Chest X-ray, AP view. Patient: 59 years old, sex M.
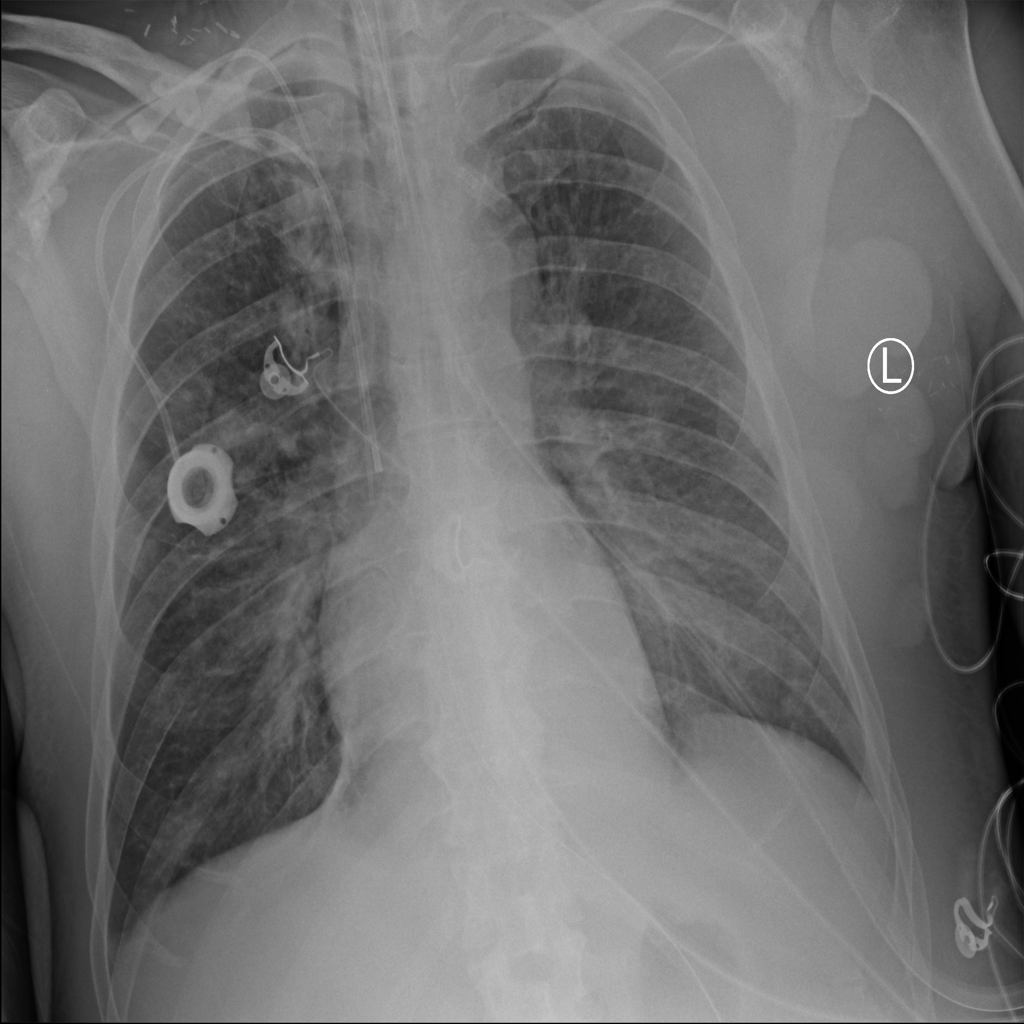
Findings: Infiltration